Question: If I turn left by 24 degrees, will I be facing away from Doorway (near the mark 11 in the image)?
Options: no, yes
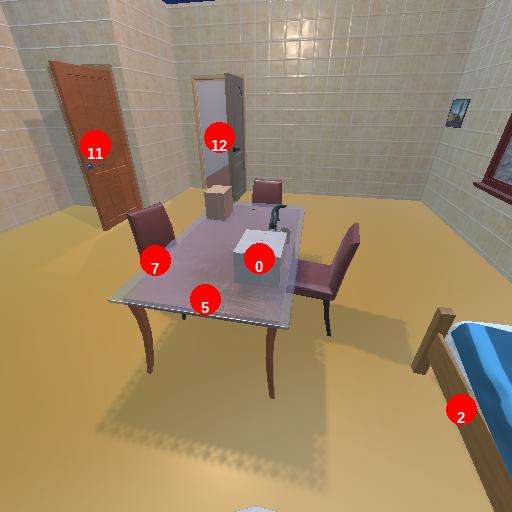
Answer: no